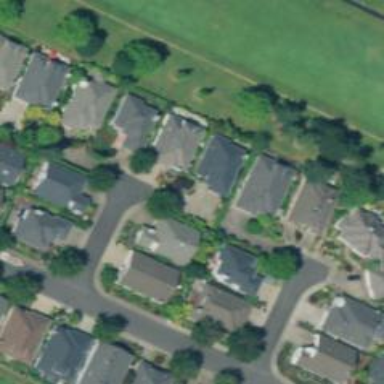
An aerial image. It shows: Living street.